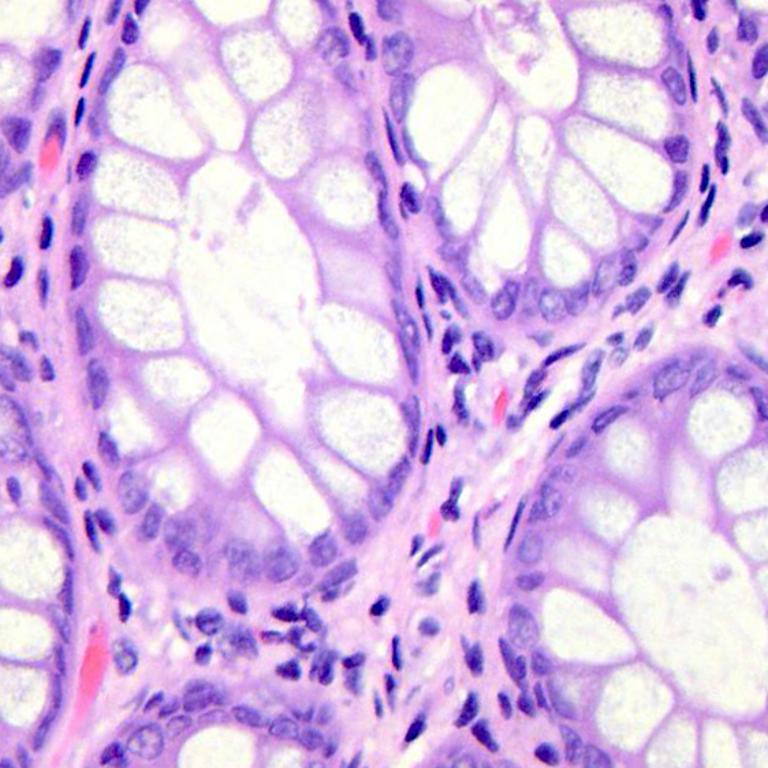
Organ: colon
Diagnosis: benign